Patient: sex M, age 47
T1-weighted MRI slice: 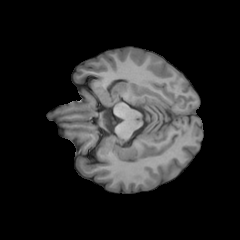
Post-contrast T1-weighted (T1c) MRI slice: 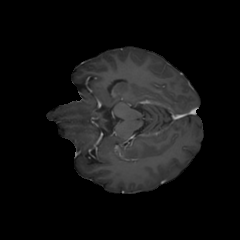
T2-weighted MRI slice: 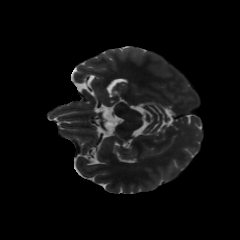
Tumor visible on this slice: no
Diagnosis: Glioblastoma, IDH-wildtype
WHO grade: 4